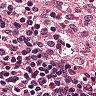
Metastatic tissue present: no